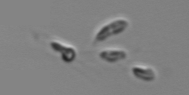
Label: Dinobryon